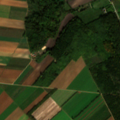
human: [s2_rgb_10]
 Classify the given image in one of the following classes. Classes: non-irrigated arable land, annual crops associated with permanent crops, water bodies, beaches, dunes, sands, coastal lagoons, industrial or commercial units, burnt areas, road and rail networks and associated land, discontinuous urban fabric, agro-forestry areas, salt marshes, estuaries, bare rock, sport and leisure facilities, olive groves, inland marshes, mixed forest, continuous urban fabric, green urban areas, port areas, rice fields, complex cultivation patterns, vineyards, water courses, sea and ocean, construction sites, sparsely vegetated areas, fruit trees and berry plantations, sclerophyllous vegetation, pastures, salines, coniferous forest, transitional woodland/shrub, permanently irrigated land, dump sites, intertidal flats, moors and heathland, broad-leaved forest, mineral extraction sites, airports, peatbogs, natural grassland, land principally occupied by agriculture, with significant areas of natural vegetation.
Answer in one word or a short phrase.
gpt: non-irrigated arable land, broad-leaved forest